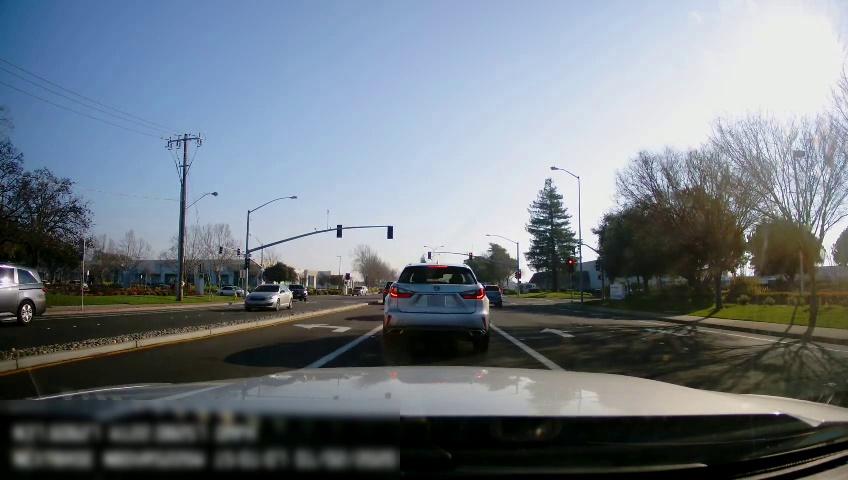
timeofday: Day
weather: Sunny
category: Drivable Space
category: Drivable Space
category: Vehicles | SUV
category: Vehicles | SUV
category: Vehicles | SUV
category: Vehicles | Car
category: Vehicles | SUV
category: Vehicles | Car
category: Vehicles | Truck
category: Vehicles | SUV
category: Lanes | Current Lane
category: Lanes | Alternate Lane
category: Lanes | Current Lane
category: Lanes | Alternate Lane